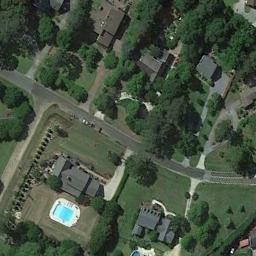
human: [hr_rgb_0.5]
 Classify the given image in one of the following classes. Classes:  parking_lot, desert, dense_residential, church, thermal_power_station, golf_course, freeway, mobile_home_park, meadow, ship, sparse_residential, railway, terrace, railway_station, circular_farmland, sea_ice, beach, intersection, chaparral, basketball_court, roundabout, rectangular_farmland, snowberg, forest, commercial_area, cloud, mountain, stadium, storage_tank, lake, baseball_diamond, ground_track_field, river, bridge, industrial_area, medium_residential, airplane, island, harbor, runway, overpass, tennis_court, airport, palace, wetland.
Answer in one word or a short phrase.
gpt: medium_residential